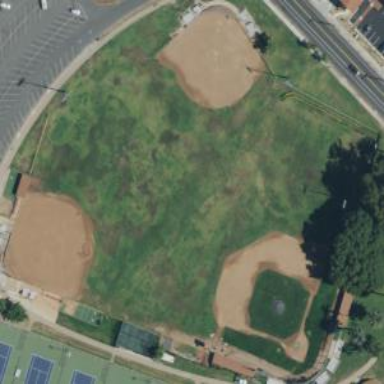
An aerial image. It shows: Baseball pitch for leisure and sports activities.